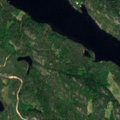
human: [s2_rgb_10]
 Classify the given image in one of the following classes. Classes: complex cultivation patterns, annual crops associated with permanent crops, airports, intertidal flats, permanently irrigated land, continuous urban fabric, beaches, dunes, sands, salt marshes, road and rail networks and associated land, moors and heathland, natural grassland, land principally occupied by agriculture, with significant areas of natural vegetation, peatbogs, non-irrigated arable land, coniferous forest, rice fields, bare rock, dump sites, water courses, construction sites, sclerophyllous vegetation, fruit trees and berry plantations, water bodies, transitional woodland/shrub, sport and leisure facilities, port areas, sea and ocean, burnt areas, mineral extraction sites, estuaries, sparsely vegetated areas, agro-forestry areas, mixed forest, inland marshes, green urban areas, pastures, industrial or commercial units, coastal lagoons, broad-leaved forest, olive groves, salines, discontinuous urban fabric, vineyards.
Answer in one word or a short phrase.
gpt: coniferous forest, mixed forest, water bodies